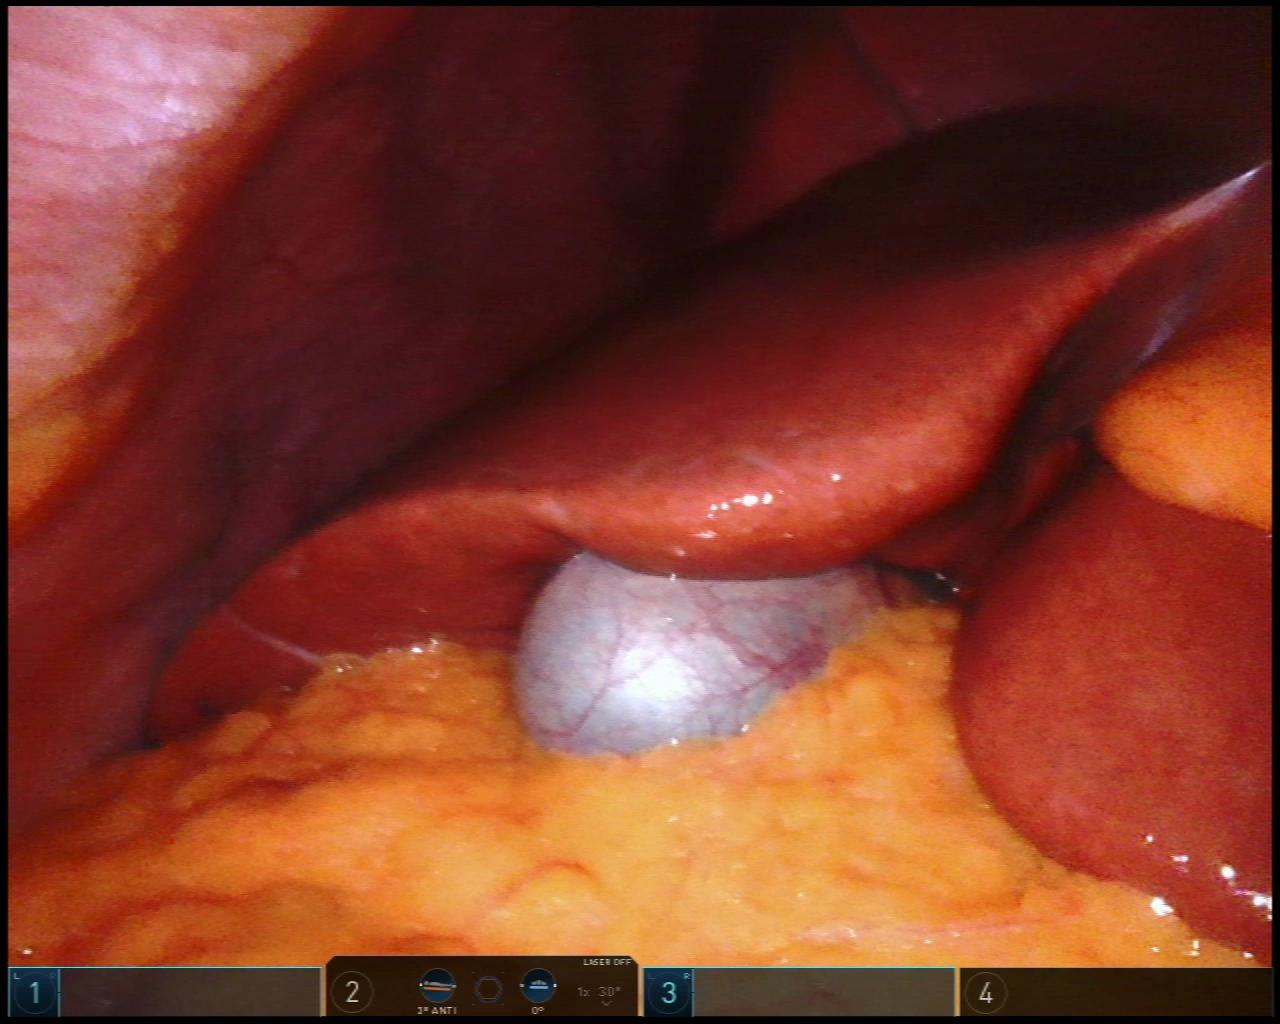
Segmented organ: liver
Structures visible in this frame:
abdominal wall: yes
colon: no
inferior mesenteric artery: no
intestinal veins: no
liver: yes
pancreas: no
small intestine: no
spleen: no
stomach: no
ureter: no
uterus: no
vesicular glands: no